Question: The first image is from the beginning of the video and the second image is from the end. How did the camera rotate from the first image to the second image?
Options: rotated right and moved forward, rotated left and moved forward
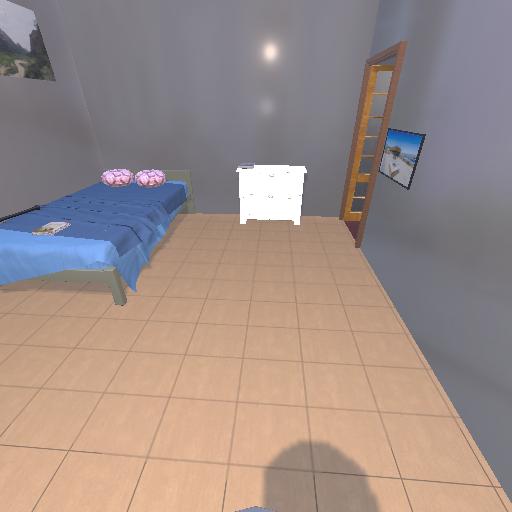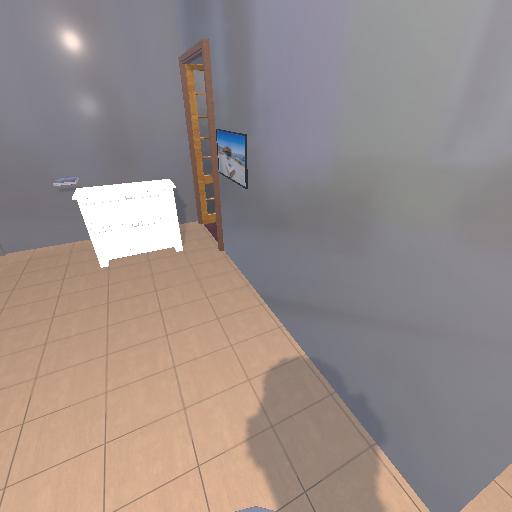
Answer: rotated right and moved forward